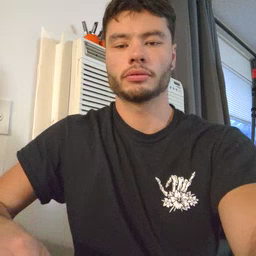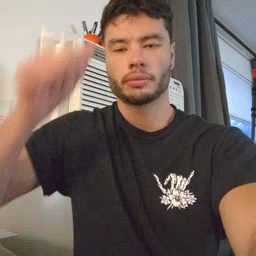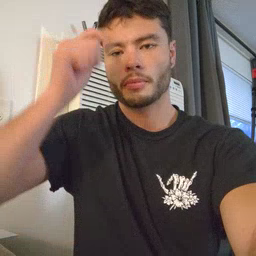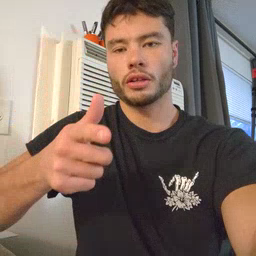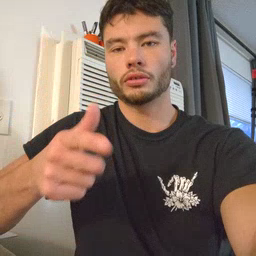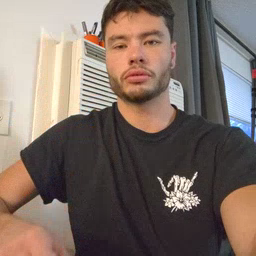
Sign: brother